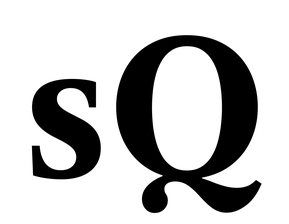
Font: LibreCaslonText_Bold